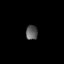
Tissue: lung
Cell type: Epithelial cells
Senescence score: 0.6765
Nuclear area (px): 166
Mean DAPI intensity: 91.867